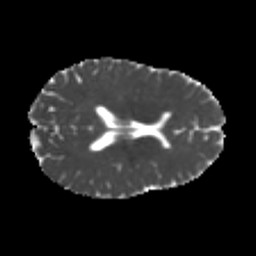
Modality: MD
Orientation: axial
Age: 24
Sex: female
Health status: healthy
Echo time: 0.074 s